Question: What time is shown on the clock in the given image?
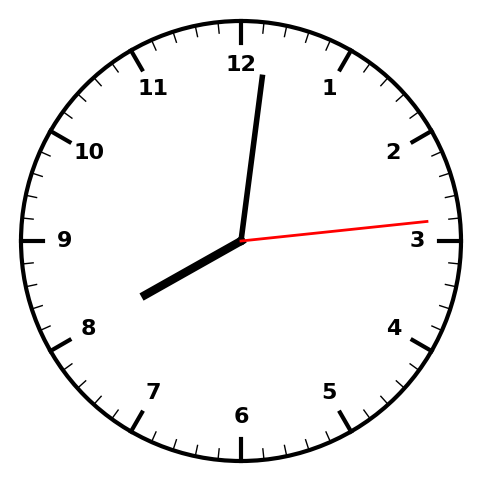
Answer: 08:01:14